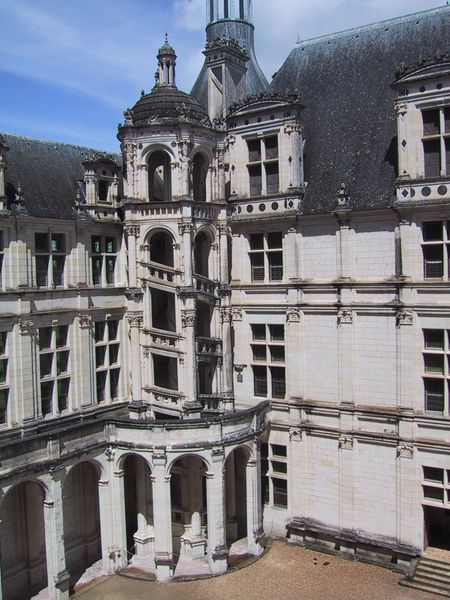
Titel: Schloss von Chambord
Standort: Chambord, Schloß (EU - F); (F Loiretal) (EU - F - Loiretal)
Schlagwörter: weiß, fenster, frankreich, grau, schwarz, säule, säulen, dach, gebäude, haus, schloss, architektur, turm, farbig, ecke, bogen, fassade, hof, bank, empore, pilaster, romantik, treppe, detail, aufgang, stufen, foto, fotografie, photographie, innenhof, burg, kupfer, photo, fries, sims, rundbögen, treppenhaus, wendeltreppe, dresden, empor, säulengang, jaus, giebelfenster, eckturm, blechdach, treppengang, hofansicht